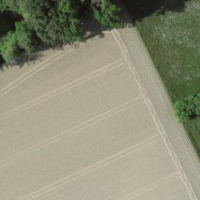
EUNIS habitat code: 52
Species observed at this site:
Dryocopus martius